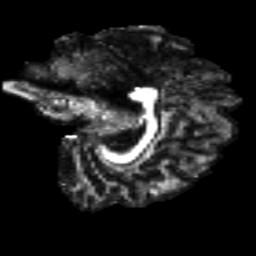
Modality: FA
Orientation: sagittal
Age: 24
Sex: female
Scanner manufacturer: siemens
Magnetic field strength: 3 T
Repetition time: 8.8 s
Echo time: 0.085 s